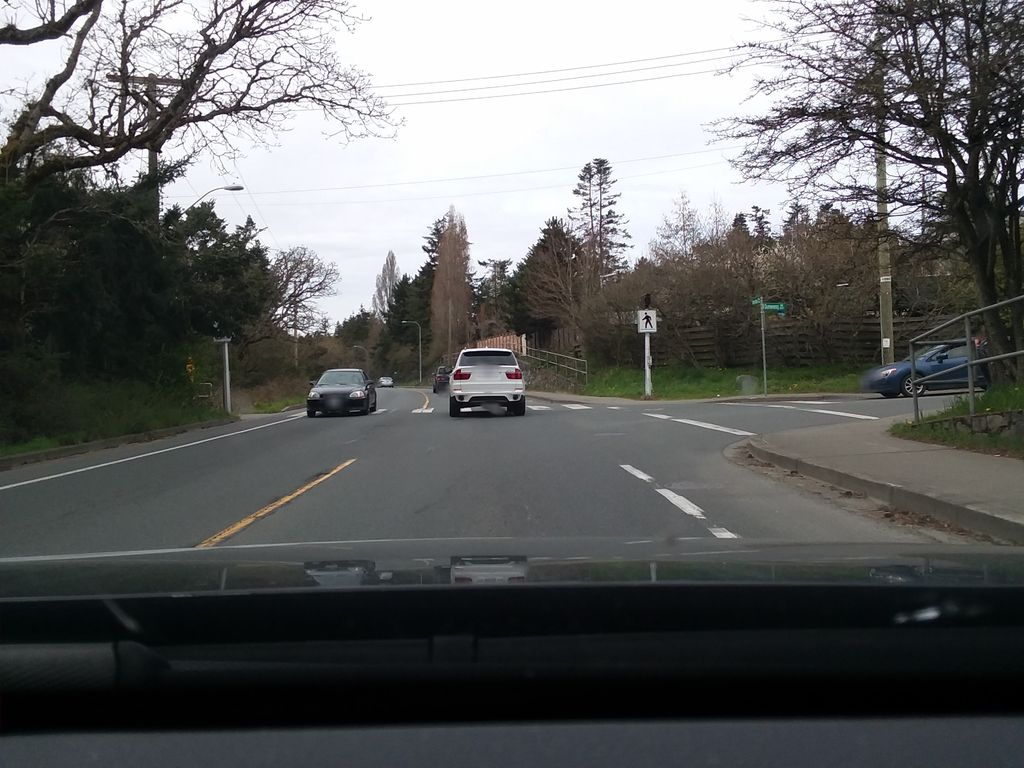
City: victoria